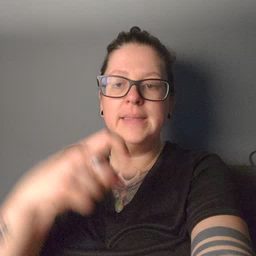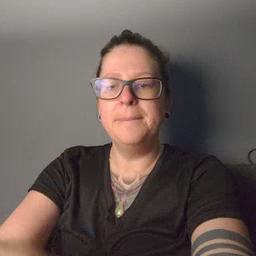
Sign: time